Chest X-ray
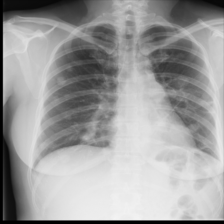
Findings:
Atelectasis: negative
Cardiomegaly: negative
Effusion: negative
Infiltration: negative
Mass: negative
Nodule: positive
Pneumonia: negative
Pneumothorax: positive
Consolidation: negative
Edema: negative
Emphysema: negative
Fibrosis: negative
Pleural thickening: negative
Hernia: negative